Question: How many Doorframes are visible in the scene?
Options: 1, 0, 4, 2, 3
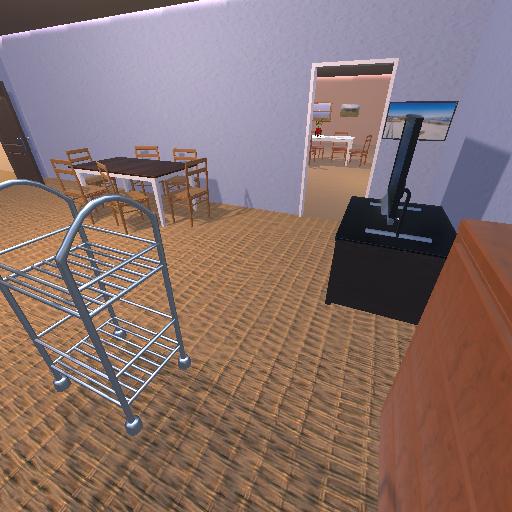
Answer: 1